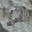
Label: 2